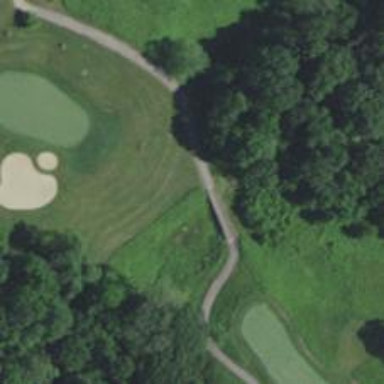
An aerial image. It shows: View of golf hole.